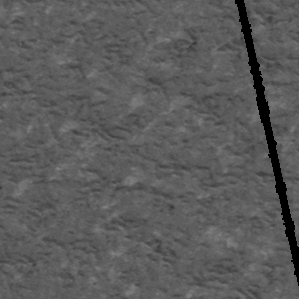
Label: frost